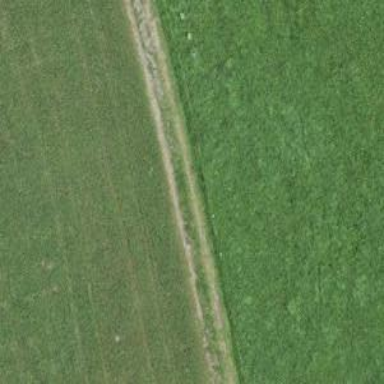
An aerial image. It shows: Track road with grade4 tracktype.